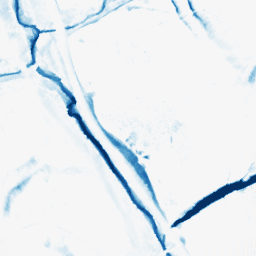
Category: morphological
Decomposition family: morphological_diamond
Decomposition parameters: operation: closing
radius: 10
Upsampling method: fft_zeropad
Upsampling parameters: scale: 2
Upsampling scale: 2